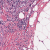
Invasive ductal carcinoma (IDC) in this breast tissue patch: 1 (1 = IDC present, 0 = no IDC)